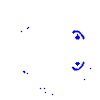
Particle: kaon